Chest X-ray:
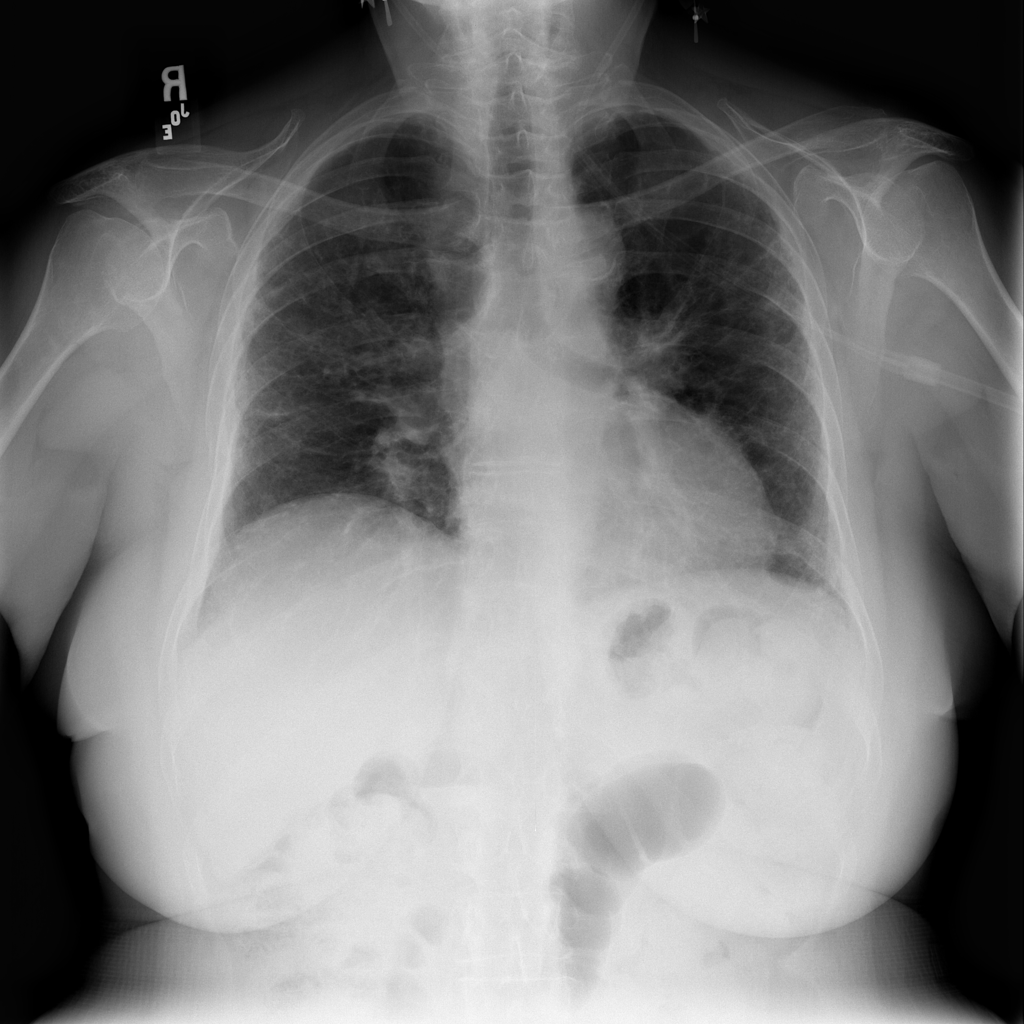
Findings: Fibrosis
No abnormal finding: no